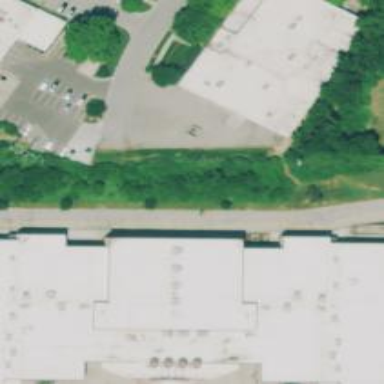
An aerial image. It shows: Commercial building.